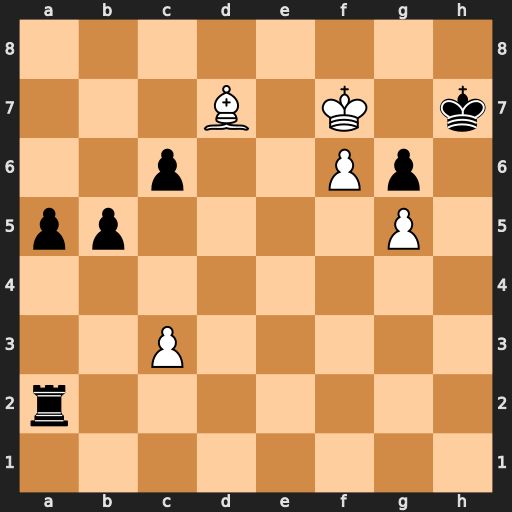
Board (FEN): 8/3B1K1k/2p2Pp1/pp4P1/8/2P5/r7/8
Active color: w
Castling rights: -
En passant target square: -
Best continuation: Bf5 Rg2 Bxg6+ Kh8 Ke7 Re2+ Kf8 Re5 f7